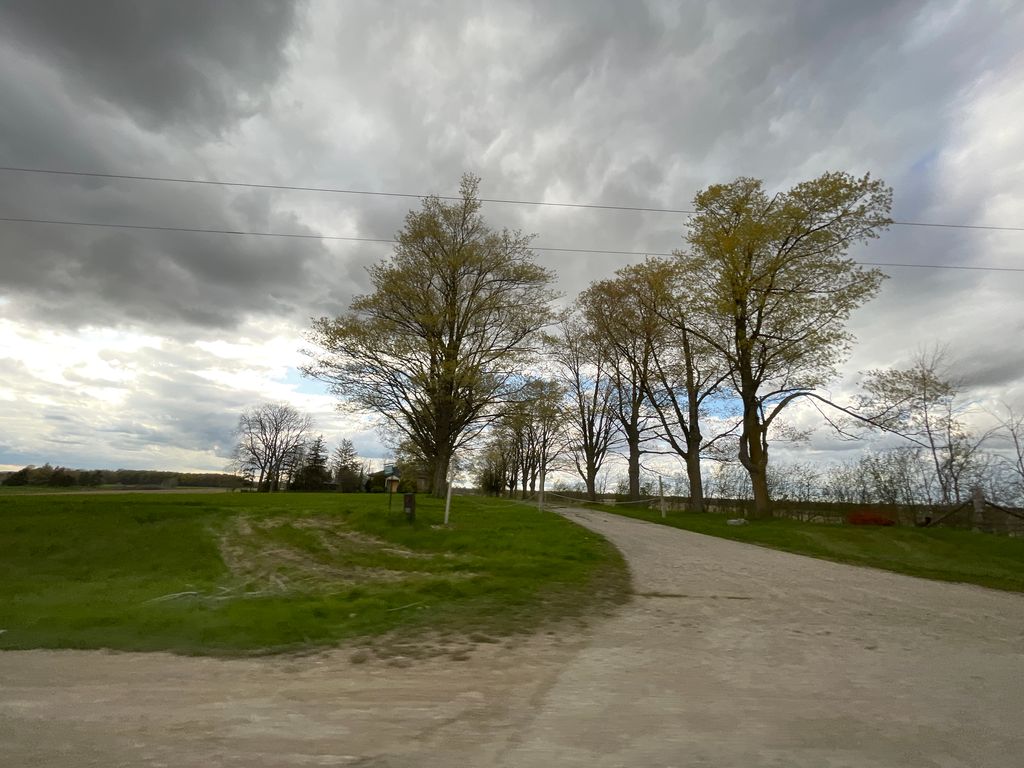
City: kitchener-waterloo